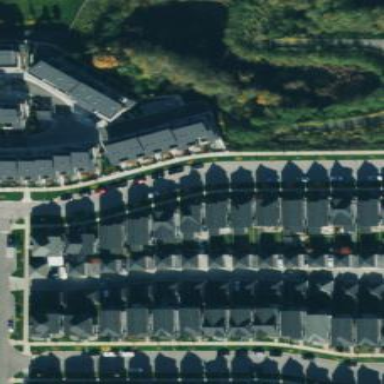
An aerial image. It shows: Sidewalk.